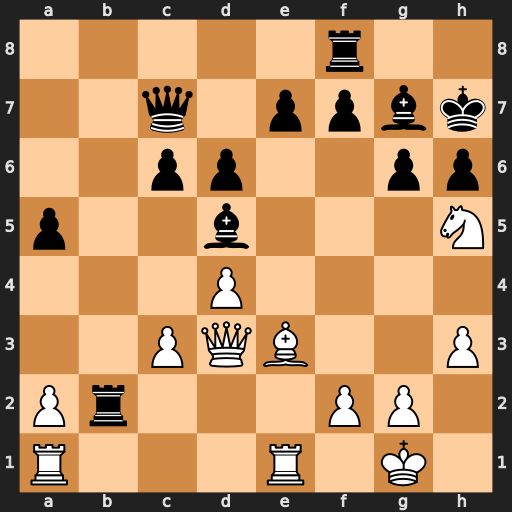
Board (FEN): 5r2/2q1ppbk/2pp2pp/p2b3N/3P4/2PQB2P/Pr3PP1/R3R1K1
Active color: w
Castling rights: -
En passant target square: -
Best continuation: Nxg7 Kxg7 c4